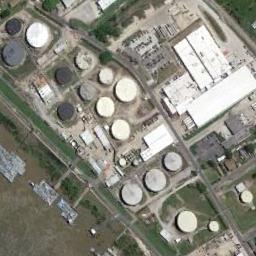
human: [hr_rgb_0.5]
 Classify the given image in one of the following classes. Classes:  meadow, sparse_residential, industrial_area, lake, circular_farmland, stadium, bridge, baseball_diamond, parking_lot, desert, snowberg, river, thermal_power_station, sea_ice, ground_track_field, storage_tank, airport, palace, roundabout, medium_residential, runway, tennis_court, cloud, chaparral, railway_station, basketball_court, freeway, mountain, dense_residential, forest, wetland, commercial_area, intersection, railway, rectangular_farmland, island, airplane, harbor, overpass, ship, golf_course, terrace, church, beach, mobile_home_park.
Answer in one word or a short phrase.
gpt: storage_tank